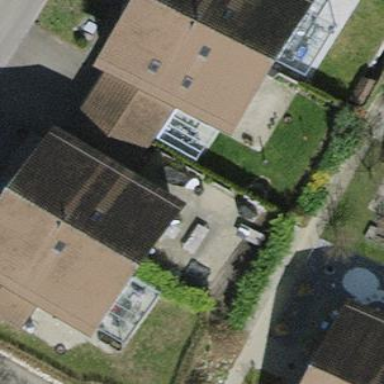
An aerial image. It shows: Building with tile roof.